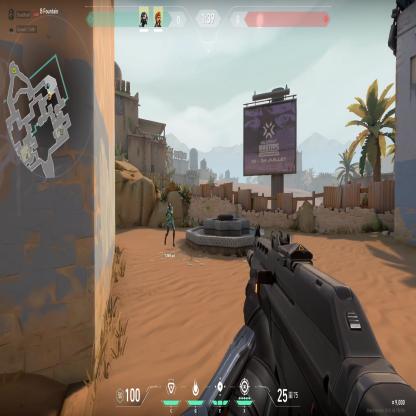
Label: teammate